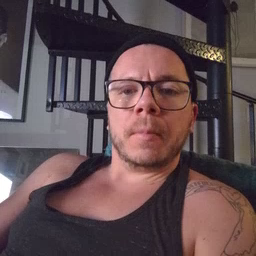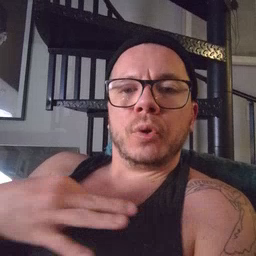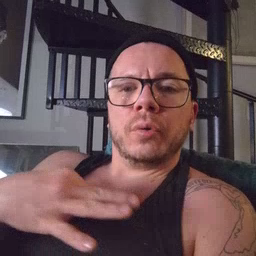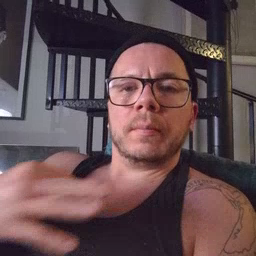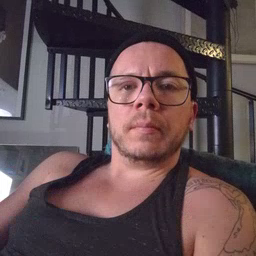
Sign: shirt